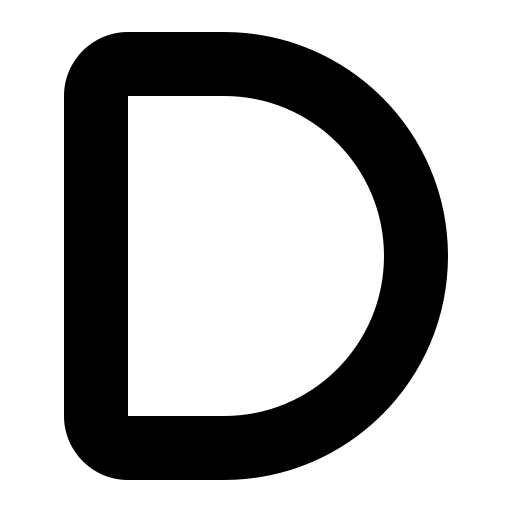
Tags: icon, FontAwesome, fa-icon, solid, d